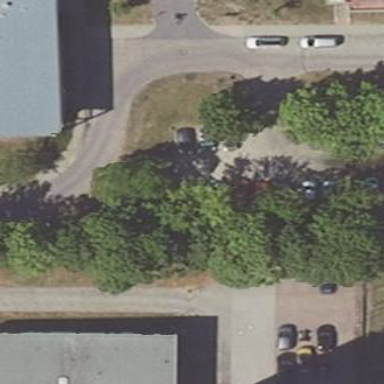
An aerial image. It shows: Street side parking area.